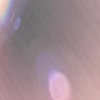
Label: sunburn